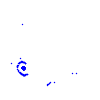
Particle: pion